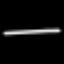
Label: line